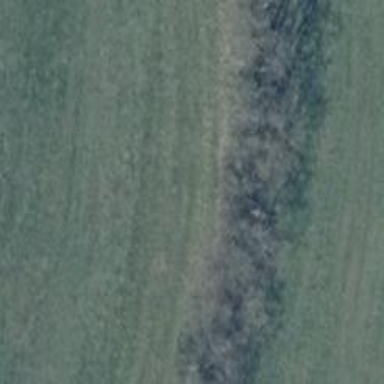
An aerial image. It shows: Row of deciduous broadleaved trees.